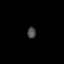
Tissue: skin
Cell type: Epithelial cells
Senescence score: 0.2566
Nuclear area (px): 93
Mean DAPI intensity: 74.032